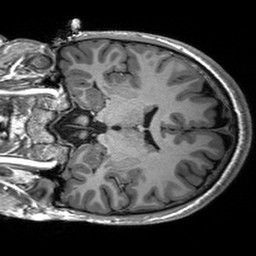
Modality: T1w
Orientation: coronal
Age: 23
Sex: male
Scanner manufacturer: siemens
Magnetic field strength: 3 T
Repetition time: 2.53 s
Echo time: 0.00227 s